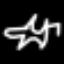
Label: airplane